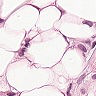
Metastatic tissue present: yes